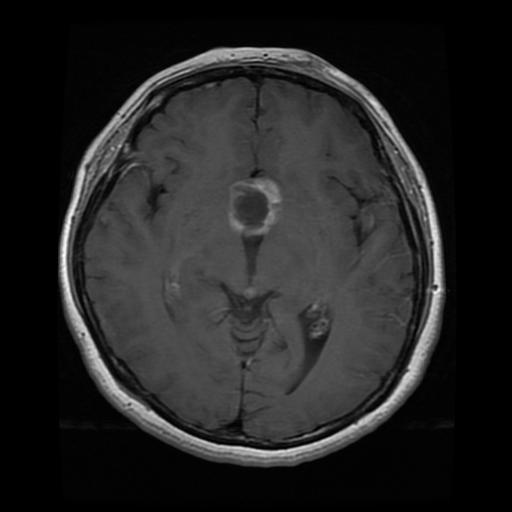
Label: pituitary